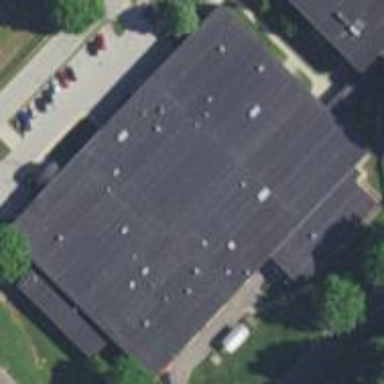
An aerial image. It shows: School building.